七年级 · 组合数学
“幻方” 最早记载于春秋时期的 《大戴礼记》中, 如图1所示, 每个三角形的三个顶点上的数字之和都与中间正方形四个顶点上的数字之和相等, 现 $-1,2,-2,-4,5,-5,6,8$ 填
入如图2所示的 “幻方” 中, 部分数据已填入，则图中 $a+b+c-d$ 的值为 ( )

图 1

图 2
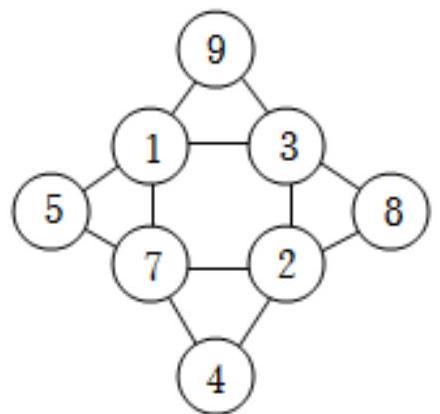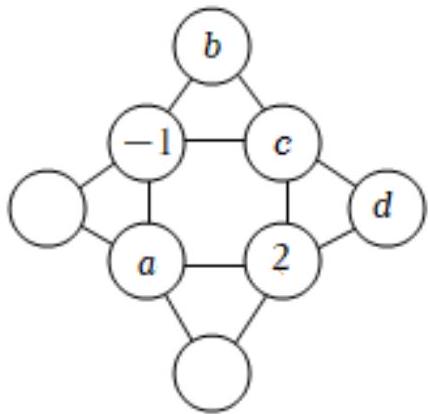
A. 4
B. 5
C. 6
D. 7
答案: B
解析:

【分析】

本题要先读懂题意, 根据题意获取数量关系, 再用尝试法, 直到找到合理的数值, 本题综合性比较强, 比较注重逻辑推理.

由题意可知, 每个三角形的三个顶点上的数字之和都与中间正方形四个顶点上的数字之和相等. 所以有 $b+c-1=2+c+d=a+c+2-1$, 进而得 $b=d+3, a=d+1, b>a>d$, 再利用尝
试法, 把相应的数据带入验证, 可得 $a, b, c, d$ 的值, 并代入计算可得结论.

【解答】

解: 由题意可得:

$b+c-1=2+c+d=a+c+2-1$,

所以有 $b=d+3, a=d+1, b>a>d$,

由图中可知 $a, b, c, d$ 的值, 由 $-2,-4,5,-5,6,8$ 中取得,

不妨取 $b=8$, 则 $a=6, d=5$,

这时, $c$ 的值从 $-2,-4,-5$ 中取得,

当 $c=-2$ 和 -5 , 计算验证, 都不符合题意,

所以 $c=-4$ 时, 符合题意.

具体数值如下图所示,